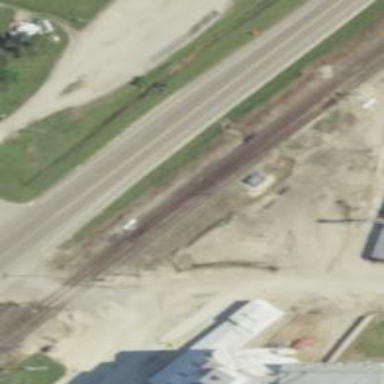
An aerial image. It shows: Railroad crossover.